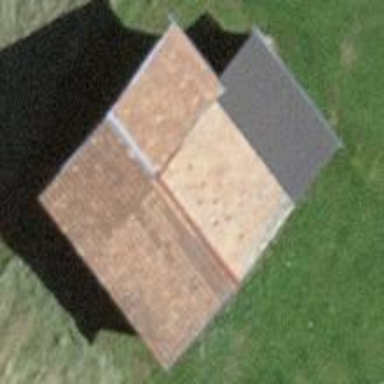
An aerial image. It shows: Barn with gabled roof made of roof tiles.